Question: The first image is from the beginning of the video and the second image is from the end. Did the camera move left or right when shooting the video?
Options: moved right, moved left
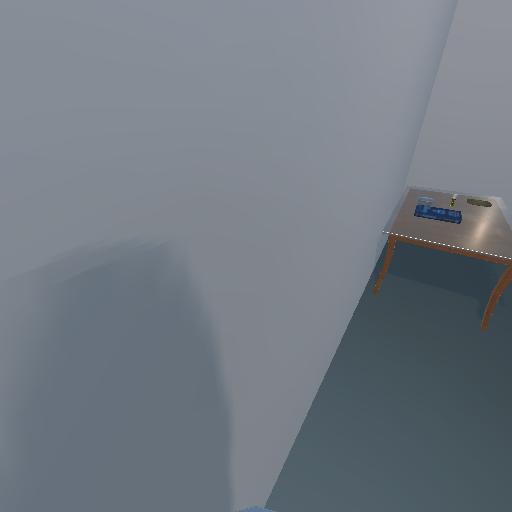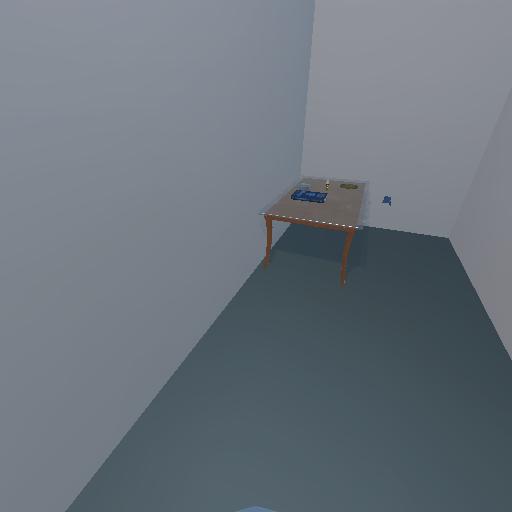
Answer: moved right